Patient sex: F
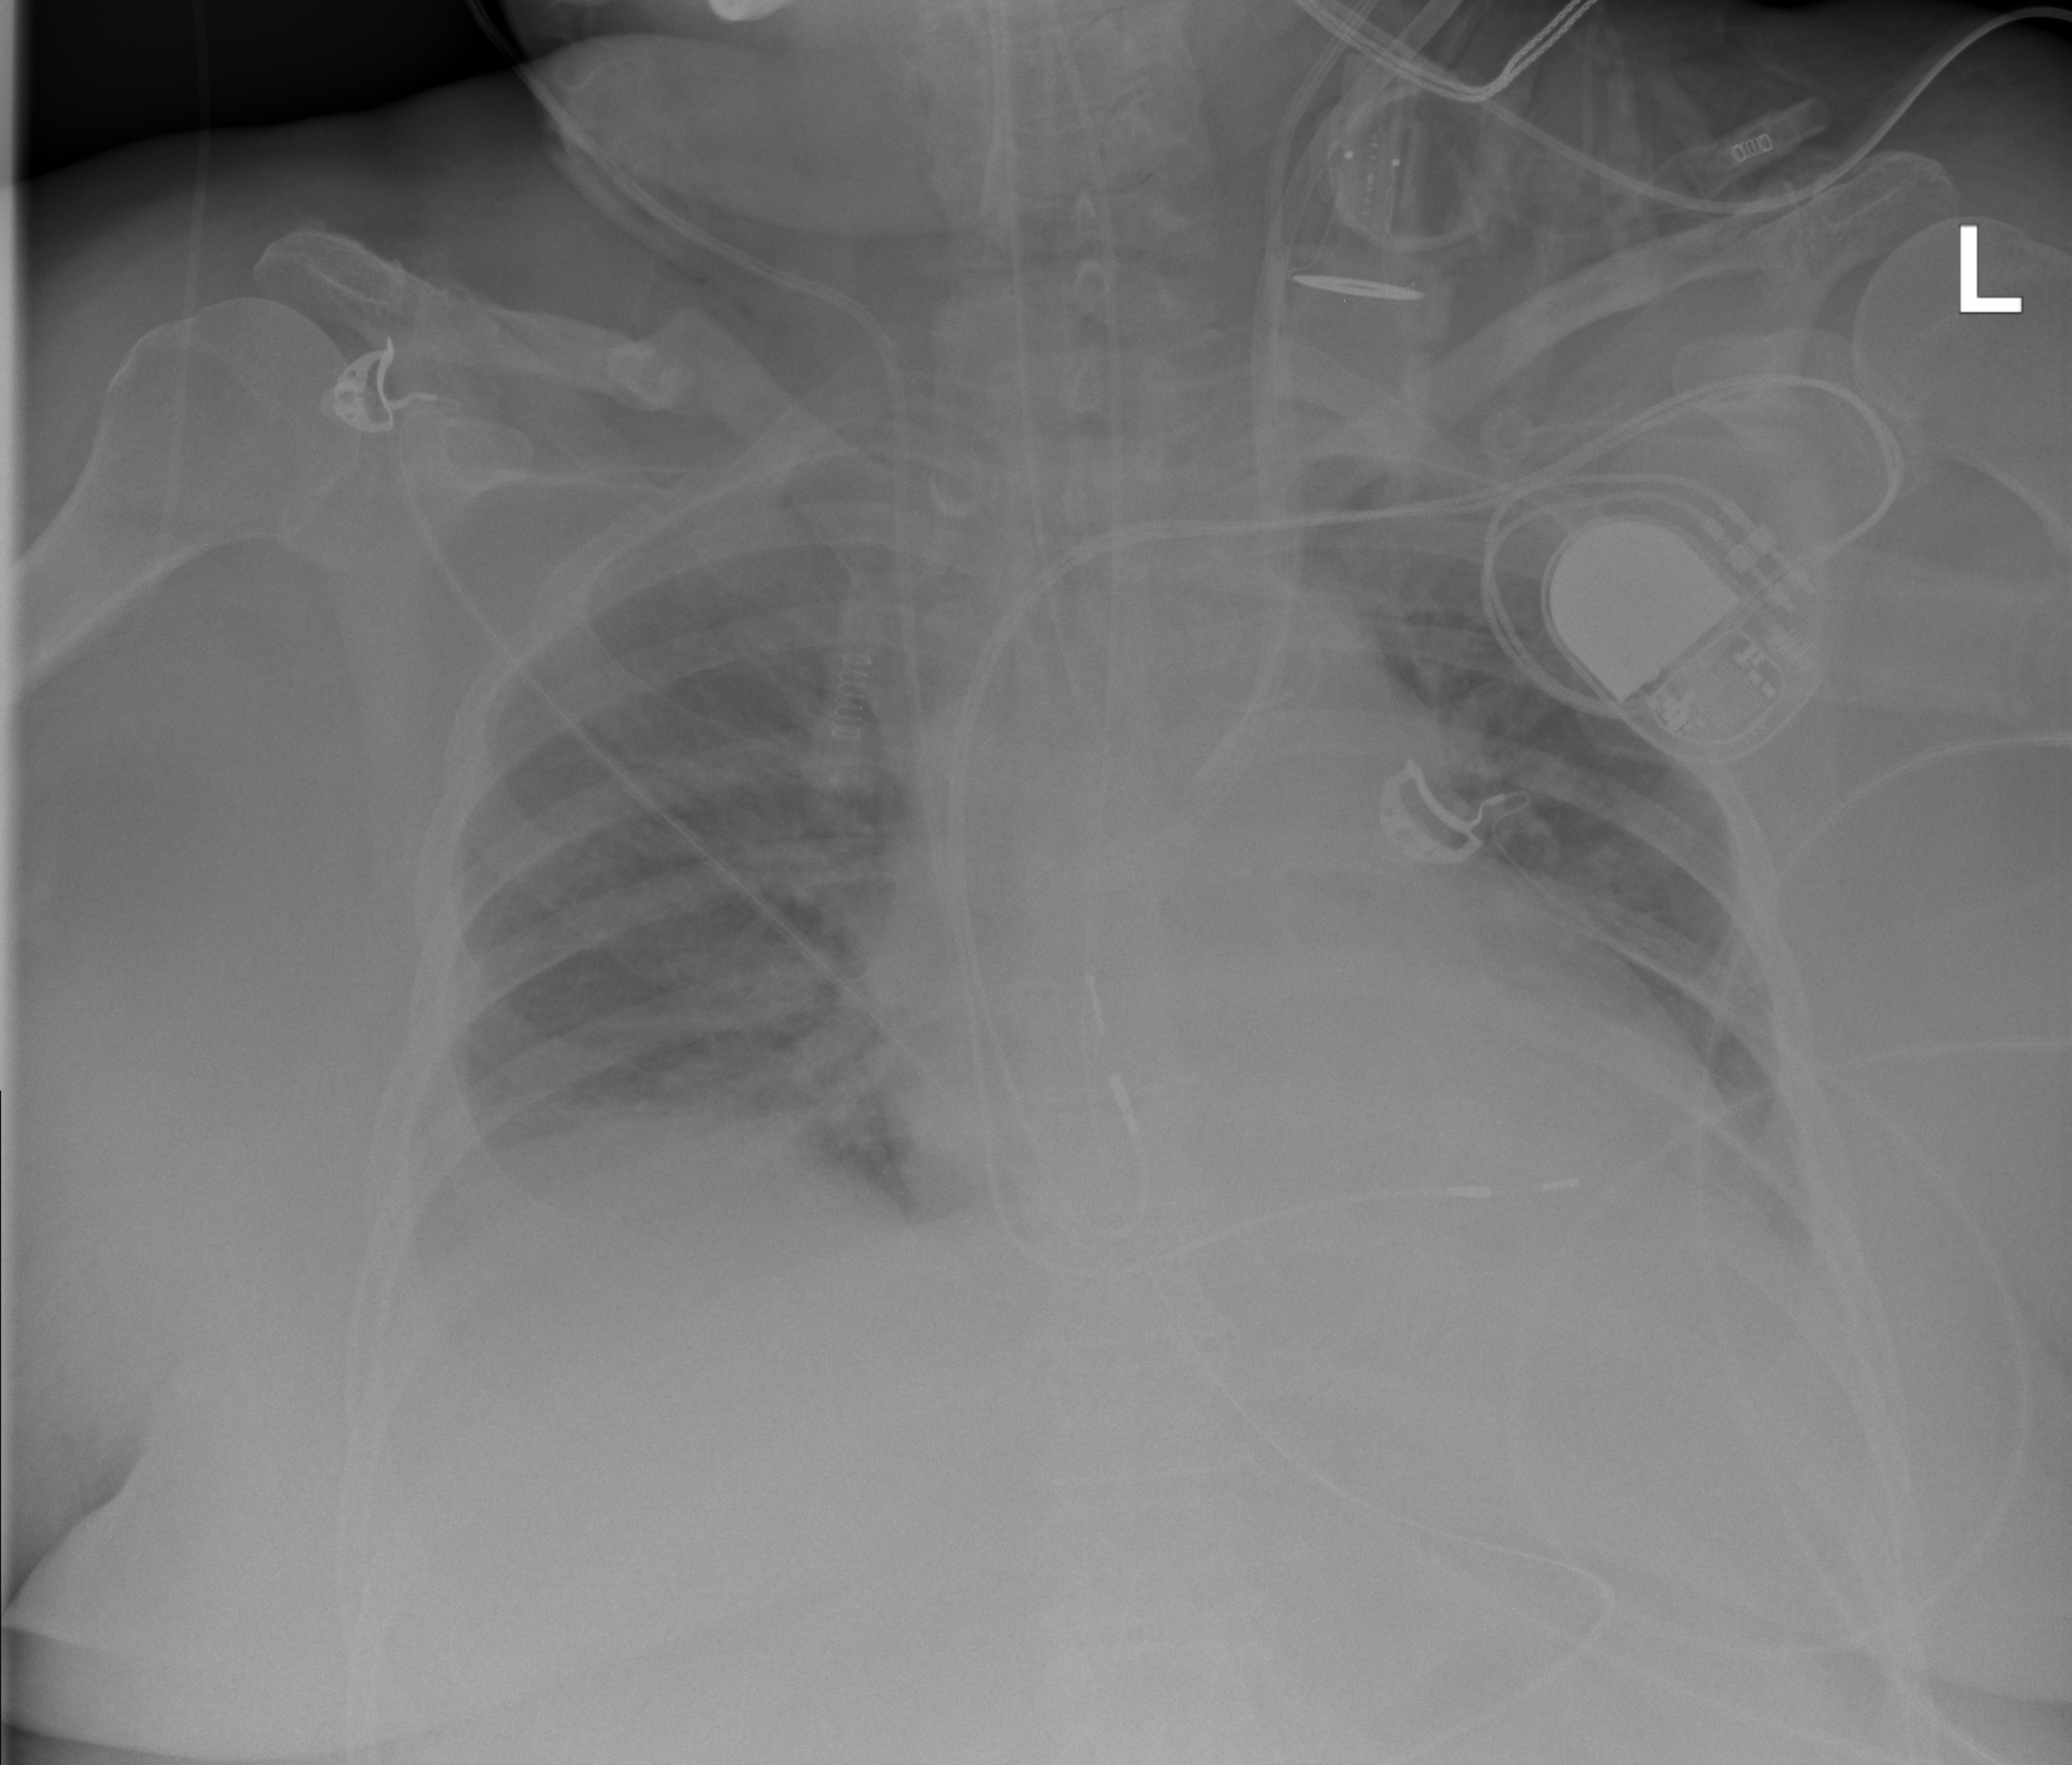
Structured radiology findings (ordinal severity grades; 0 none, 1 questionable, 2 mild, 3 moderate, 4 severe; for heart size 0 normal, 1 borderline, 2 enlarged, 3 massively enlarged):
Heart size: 2
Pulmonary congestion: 2
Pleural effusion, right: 2
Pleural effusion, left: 2
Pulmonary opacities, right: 0
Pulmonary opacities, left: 0
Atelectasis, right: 2
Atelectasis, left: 2